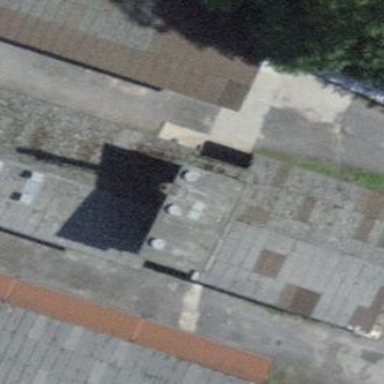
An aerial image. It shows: Commercial building.